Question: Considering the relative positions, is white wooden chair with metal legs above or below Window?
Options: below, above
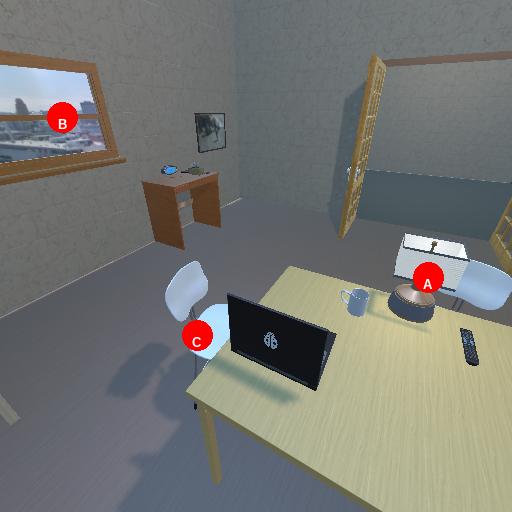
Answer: below